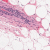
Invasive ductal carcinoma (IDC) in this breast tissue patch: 0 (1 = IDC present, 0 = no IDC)